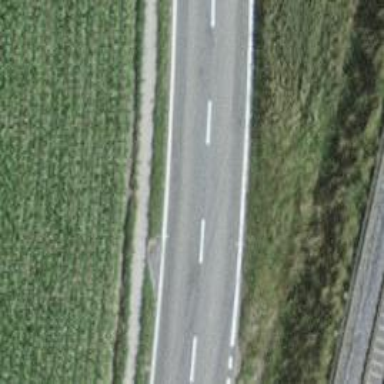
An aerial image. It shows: Secondary road with asphalt surface.